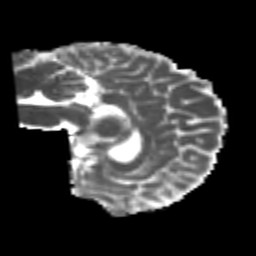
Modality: MD
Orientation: sagittal
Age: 22
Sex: female
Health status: healthy
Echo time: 0.074 s